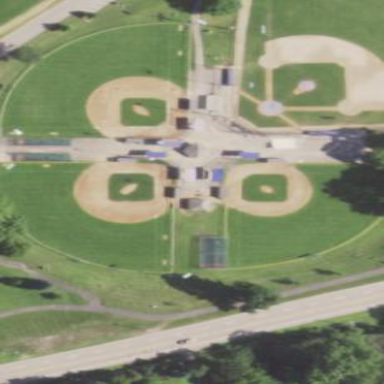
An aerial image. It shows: Baseball pitch for leisure land.